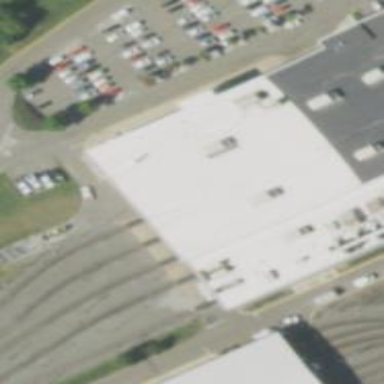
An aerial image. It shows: Light rail tunnel with electrified contact line passing through building passage in service yard.